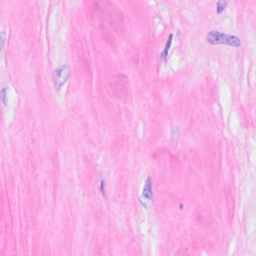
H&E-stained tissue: Breast